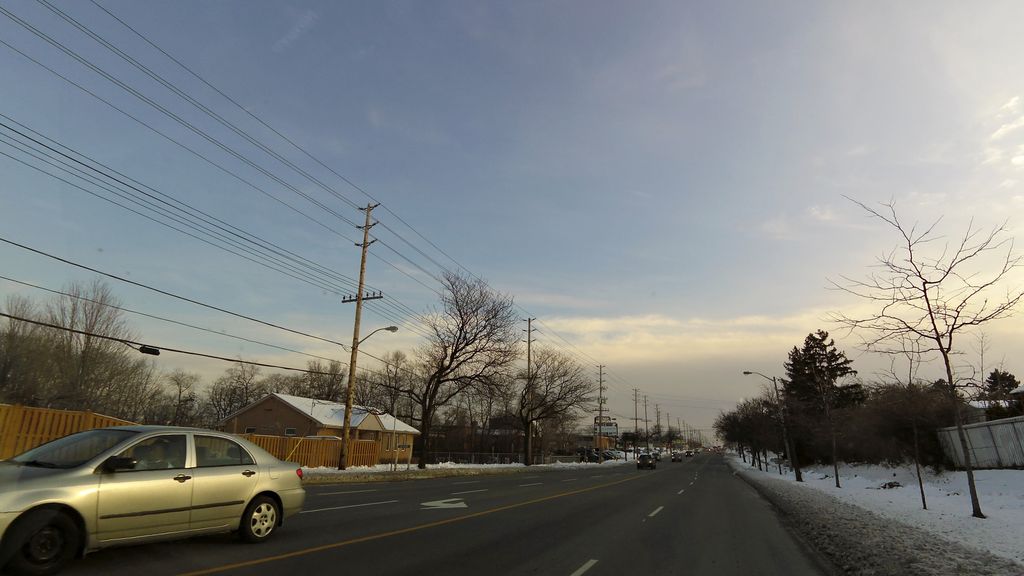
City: toronto